Aerial crown-view tile of a tropical tree (Barro Colorado Island, Panama), acquired 20250217:
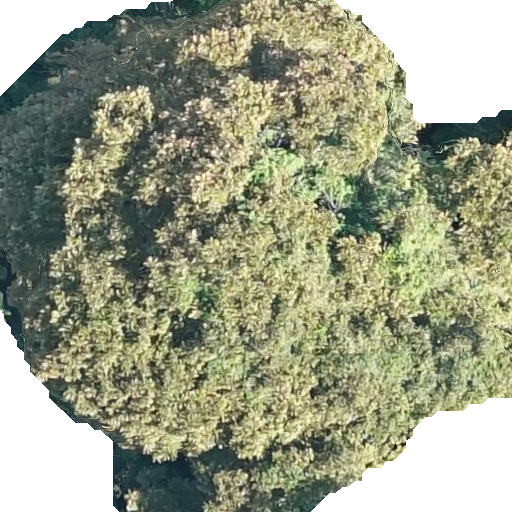
Species: Dipteryx oleifera
GBIF accepted scientific name: Dipteryx oleifera
Crown area: 343.905 m²